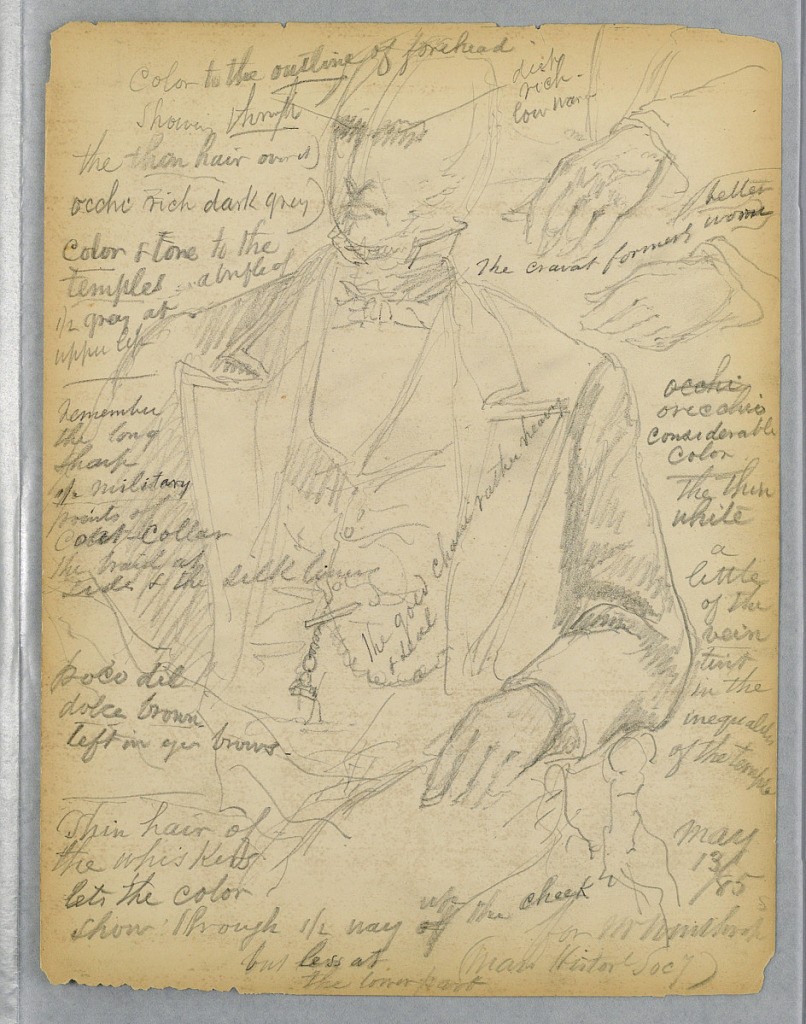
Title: Study for Portrait of Mr. Winthrop
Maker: Daniel Huntington, American, 1816–1906
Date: May 13, 1885
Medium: Graphite on paper
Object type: Drawing
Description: Man seated facing frontally, his coat open. His left hand repeated twice, upper right. Surrounded by notes on colors and details.